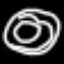
Label: donut